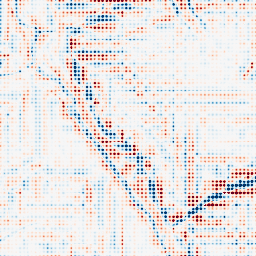
Category: wavelet
Decomposition family: wavelet_dwt
Decomposition parameters: wavelet: db2
level: 4
Upsampling method: sinc_hamming
Upsampling parameters: scale: 8
kernel_size: 4
Upsampling scale: 8